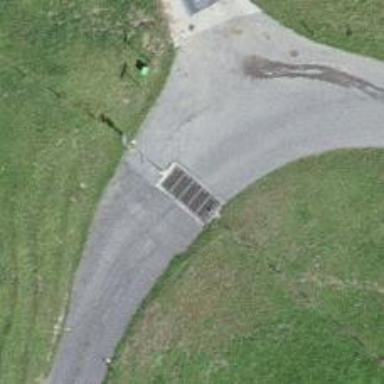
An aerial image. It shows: Cattle grid barrier.